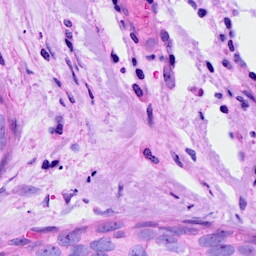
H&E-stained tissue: Breast